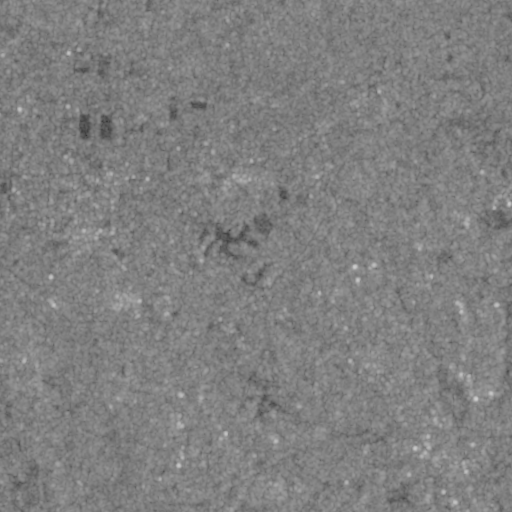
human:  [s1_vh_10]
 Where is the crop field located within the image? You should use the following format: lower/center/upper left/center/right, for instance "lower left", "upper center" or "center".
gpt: The crop field is located in the upper center of the image.
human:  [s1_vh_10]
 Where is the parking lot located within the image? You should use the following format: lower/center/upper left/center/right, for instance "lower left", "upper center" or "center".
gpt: The parking lot is located in the upper left of the image.
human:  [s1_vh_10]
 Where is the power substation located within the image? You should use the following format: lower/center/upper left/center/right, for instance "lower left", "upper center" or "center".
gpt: The power substation is located in the upper left of the image.
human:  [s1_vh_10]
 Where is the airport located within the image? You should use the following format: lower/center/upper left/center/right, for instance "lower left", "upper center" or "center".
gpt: There is no airport in the image.

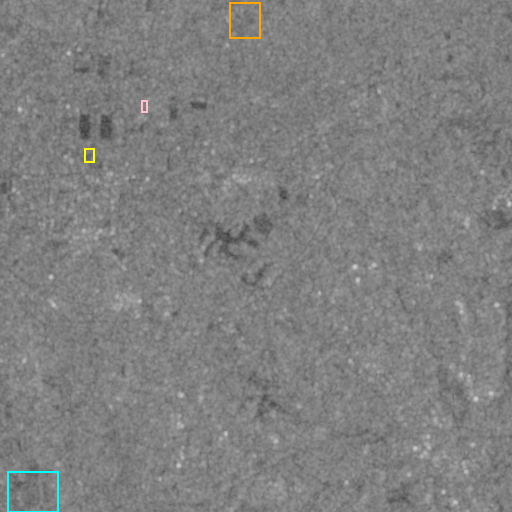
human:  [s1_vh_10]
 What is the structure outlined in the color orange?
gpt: The structure outlined in orange is a crop field.
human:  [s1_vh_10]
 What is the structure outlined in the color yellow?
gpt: The structure outlined in yellow is a park.
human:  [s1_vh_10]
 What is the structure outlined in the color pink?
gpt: The structure outlined in pink is a power substation.
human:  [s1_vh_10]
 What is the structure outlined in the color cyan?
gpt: The structure outlined in cyan is a stadium.
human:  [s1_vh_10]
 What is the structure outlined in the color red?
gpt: There is no red outline.